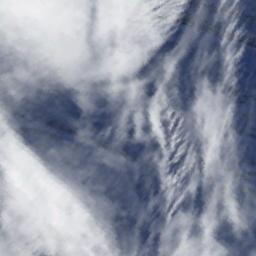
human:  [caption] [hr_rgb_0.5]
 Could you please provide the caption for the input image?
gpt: A thick white cloud floats on the deep blue sea .

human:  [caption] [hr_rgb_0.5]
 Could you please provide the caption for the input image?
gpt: Large fluffy white clouds cover the blue sea .

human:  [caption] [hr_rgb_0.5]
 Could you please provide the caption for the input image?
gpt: The stratus clouds are located above the surface of the sea .

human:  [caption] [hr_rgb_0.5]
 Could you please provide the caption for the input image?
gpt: The white cloud is above blue sea .

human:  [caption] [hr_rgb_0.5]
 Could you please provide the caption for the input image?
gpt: There are many gauzy clouds over a blue sea .